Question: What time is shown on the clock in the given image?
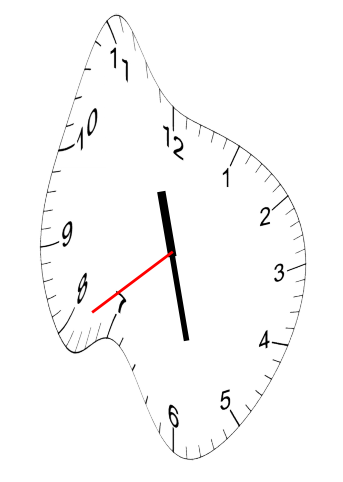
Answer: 11:27:39